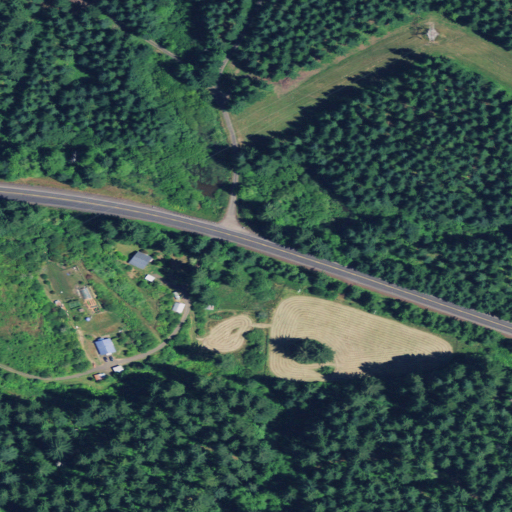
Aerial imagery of gap in Oregon named Cline Hill Summit containing evergreen forest, woody wetlands, shrub, open development, mixed forest, and low intensity development